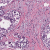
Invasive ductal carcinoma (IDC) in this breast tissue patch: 1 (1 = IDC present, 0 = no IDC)